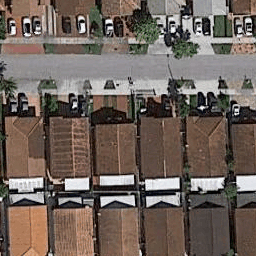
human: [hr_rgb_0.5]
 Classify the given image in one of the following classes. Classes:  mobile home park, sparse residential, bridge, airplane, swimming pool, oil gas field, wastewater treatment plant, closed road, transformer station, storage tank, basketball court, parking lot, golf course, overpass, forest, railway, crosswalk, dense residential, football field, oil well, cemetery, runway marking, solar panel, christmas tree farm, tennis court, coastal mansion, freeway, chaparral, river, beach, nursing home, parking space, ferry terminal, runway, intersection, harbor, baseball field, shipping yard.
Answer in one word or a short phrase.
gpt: dense residential